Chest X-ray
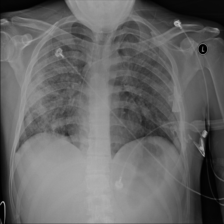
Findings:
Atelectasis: negative
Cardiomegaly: negative
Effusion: negative
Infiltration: positive
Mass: negative
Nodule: negative
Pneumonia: negative
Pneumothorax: negative
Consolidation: negative
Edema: negative
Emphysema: negative
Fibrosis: negative
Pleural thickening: negative
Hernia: negative